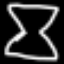
Label: hourglass